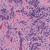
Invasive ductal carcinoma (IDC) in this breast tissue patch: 1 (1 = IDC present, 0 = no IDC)